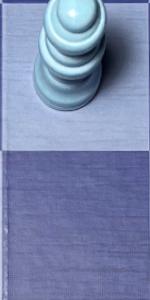
Label: Empty